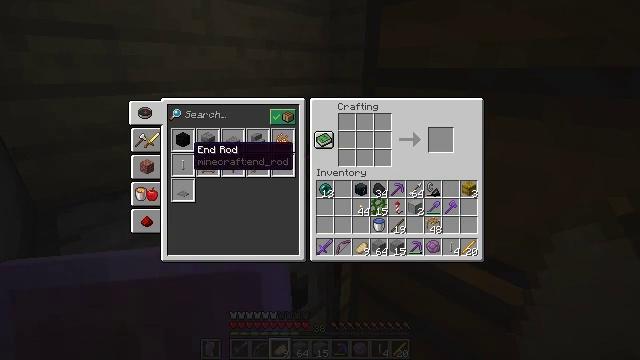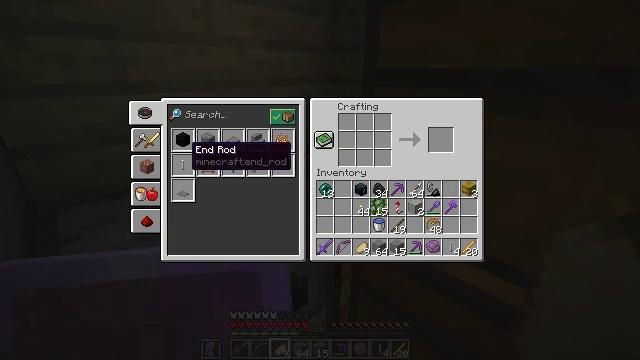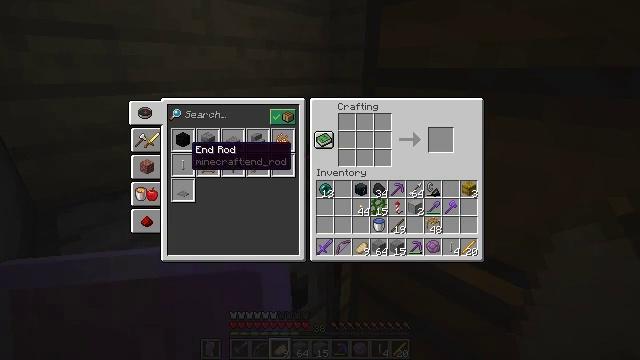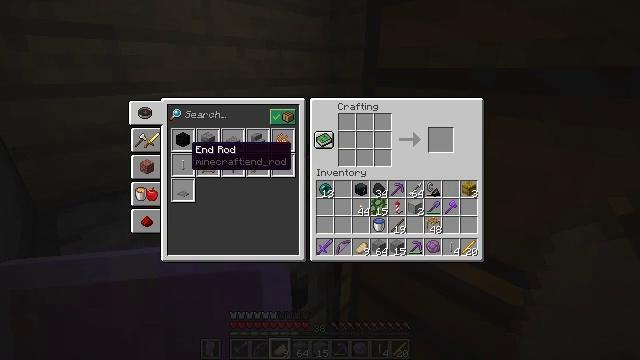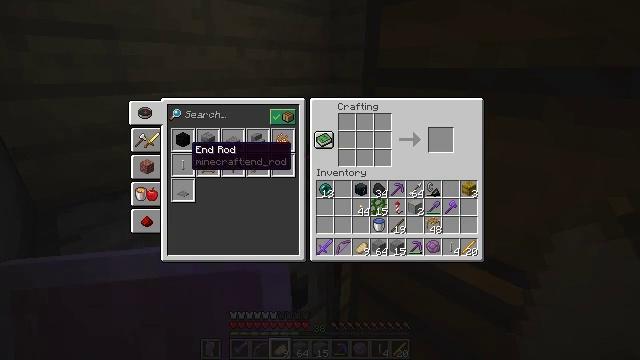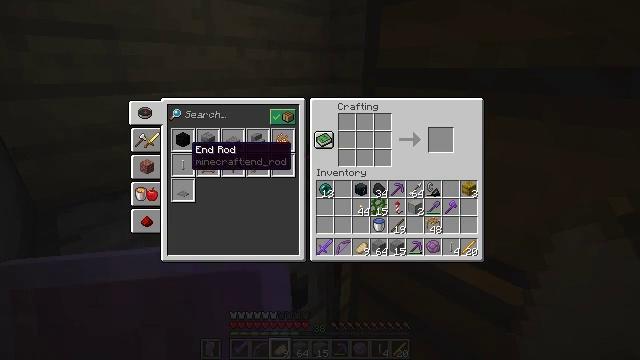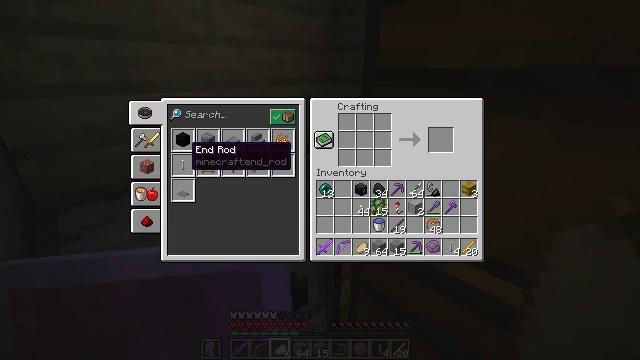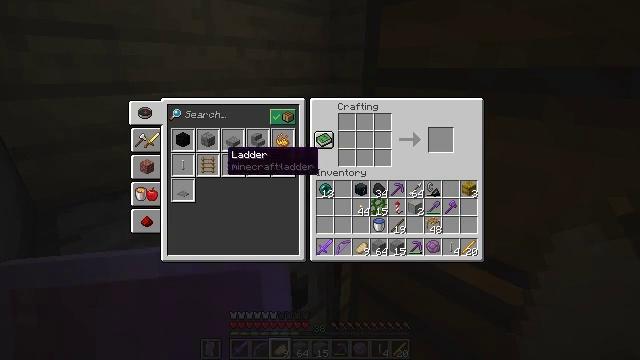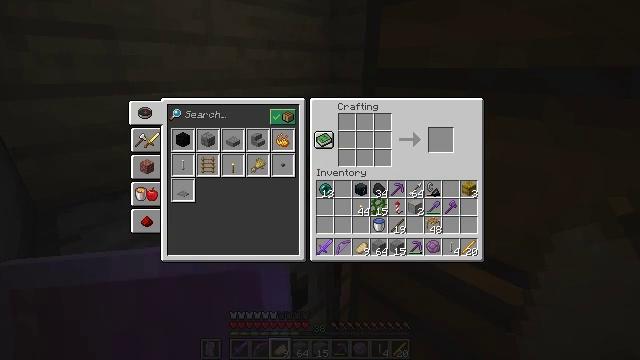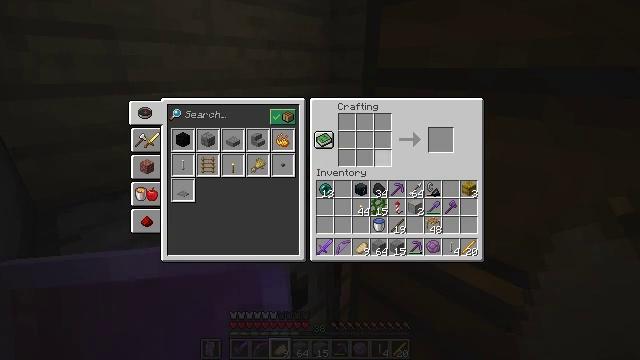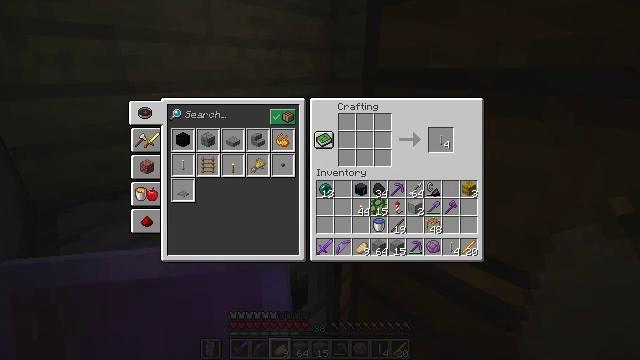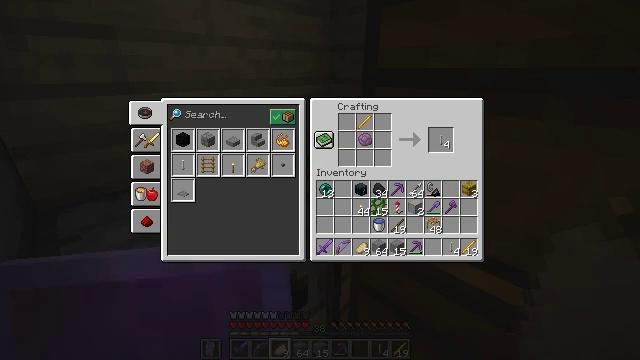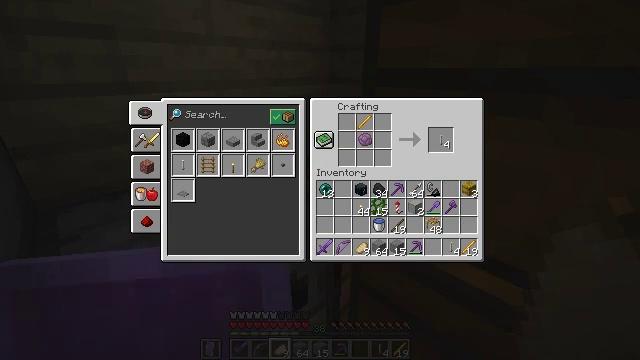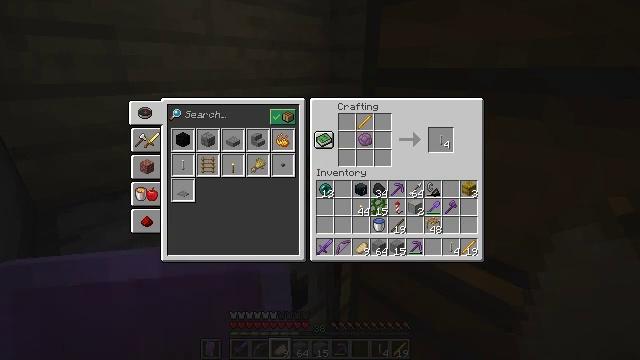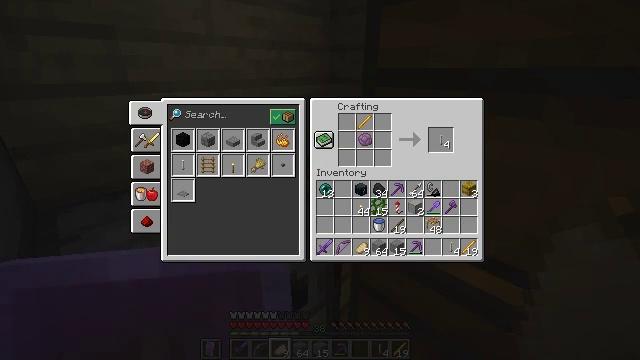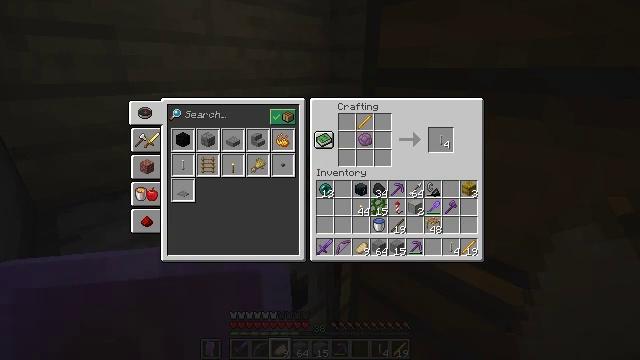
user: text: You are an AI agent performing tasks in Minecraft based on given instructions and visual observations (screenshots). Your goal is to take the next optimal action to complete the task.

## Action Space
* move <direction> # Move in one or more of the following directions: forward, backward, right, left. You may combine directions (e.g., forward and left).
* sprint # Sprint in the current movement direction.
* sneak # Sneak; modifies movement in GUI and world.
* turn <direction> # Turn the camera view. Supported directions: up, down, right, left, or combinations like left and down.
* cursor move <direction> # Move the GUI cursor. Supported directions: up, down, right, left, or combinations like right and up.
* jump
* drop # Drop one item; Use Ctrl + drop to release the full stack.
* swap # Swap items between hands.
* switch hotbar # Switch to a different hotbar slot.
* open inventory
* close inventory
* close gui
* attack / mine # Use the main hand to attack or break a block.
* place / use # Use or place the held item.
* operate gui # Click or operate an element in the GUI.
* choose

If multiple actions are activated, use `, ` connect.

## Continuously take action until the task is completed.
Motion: motion action
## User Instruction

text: craft item end rod
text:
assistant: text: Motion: no_op
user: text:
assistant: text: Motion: no_op
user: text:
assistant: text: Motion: no_op
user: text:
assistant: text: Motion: no_op
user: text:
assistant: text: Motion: attack / mine
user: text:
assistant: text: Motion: attack / mine
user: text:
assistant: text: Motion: turn right, attack / mine
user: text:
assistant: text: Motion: turn right
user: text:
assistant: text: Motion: turn right
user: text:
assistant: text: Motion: turn right
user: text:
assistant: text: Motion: turn right
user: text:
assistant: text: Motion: turn right
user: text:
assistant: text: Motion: sneak
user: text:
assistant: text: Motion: sneak
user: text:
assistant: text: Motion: sneak
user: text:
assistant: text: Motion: sneak
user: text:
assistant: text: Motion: sneak, turn left and up
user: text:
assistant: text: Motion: sneak
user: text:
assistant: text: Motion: sneak
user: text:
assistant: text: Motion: sneak
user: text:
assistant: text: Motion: sneak
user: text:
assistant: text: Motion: sneak
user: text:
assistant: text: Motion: sneak, attack / mine
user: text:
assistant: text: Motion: sneak, attack / mine
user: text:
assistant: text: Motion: sneak, attack / mine
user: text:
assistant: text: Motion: sneak
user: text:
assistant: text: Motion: sneak
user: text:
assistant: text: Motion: no_op